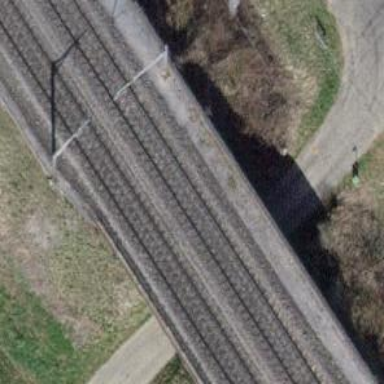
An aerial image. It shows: Single railway track with electrification through contact line.